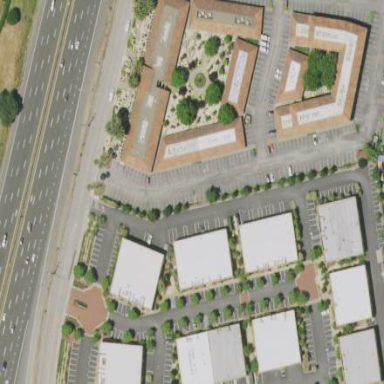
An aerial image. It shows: Commercial area.